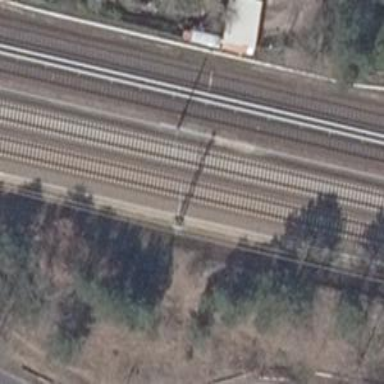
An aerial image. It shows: Railway milestone with catenary mast.